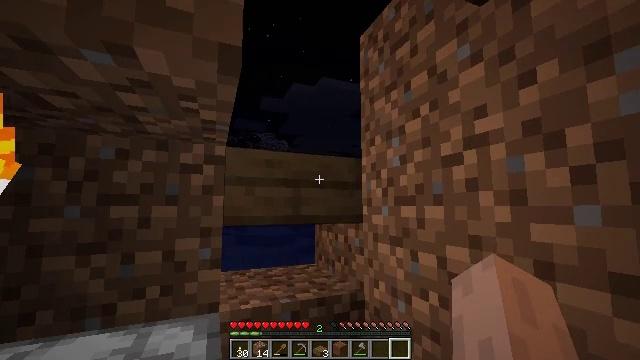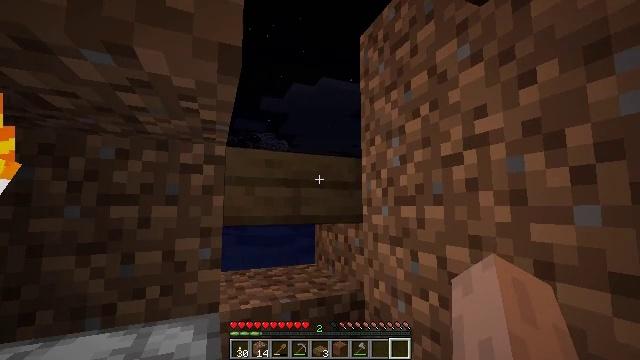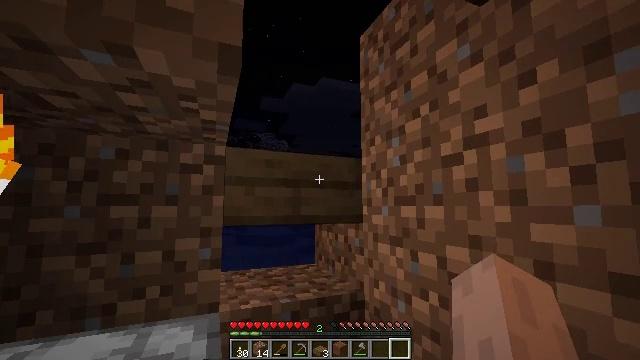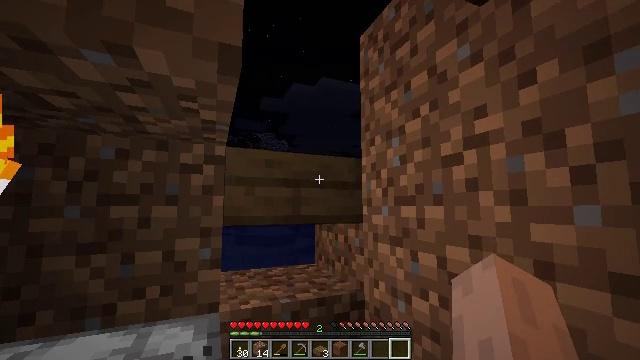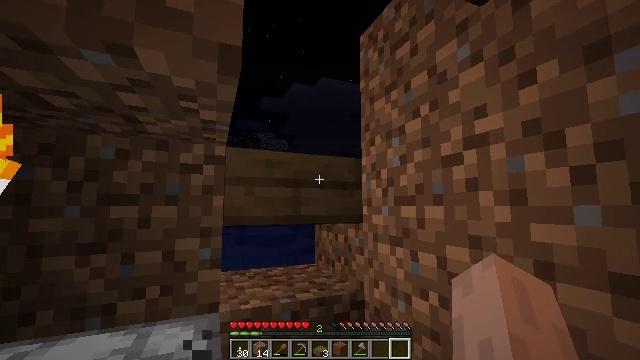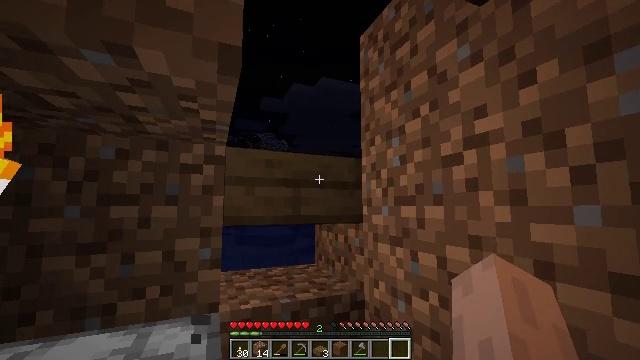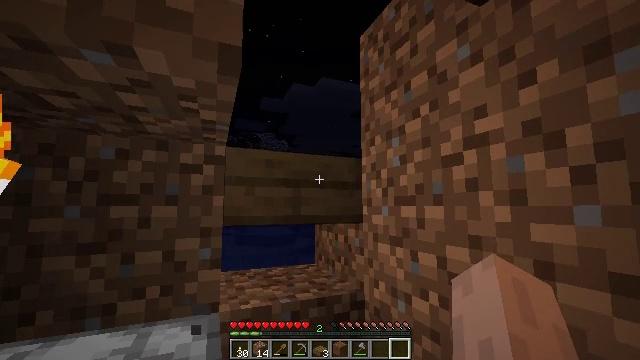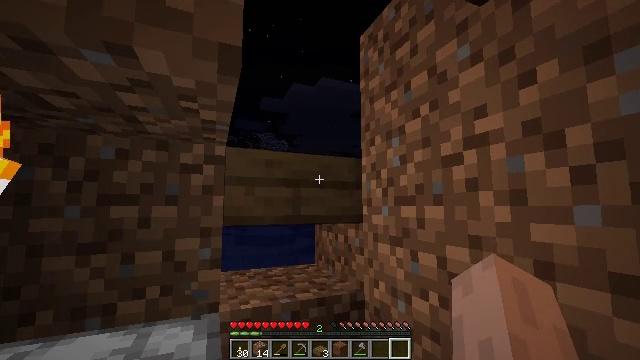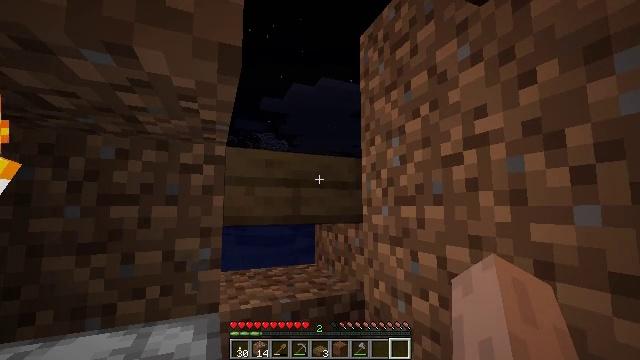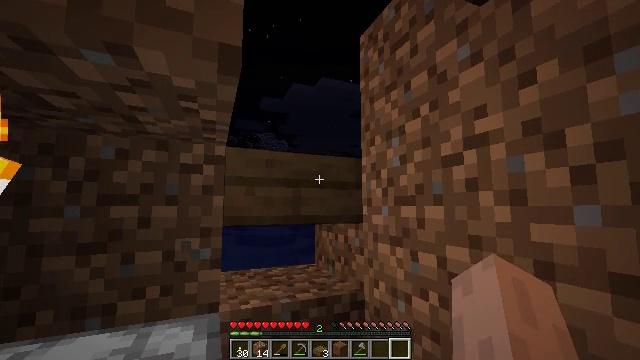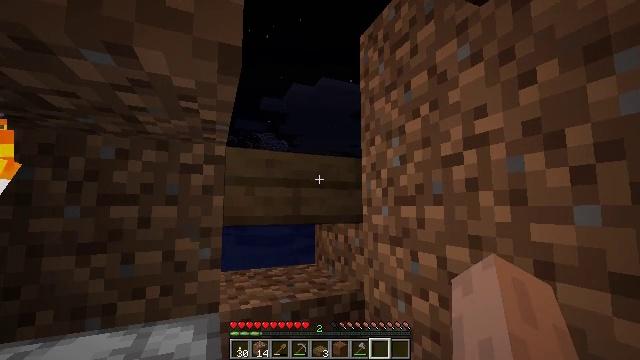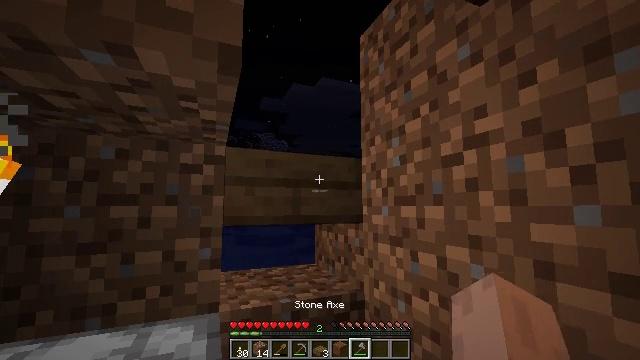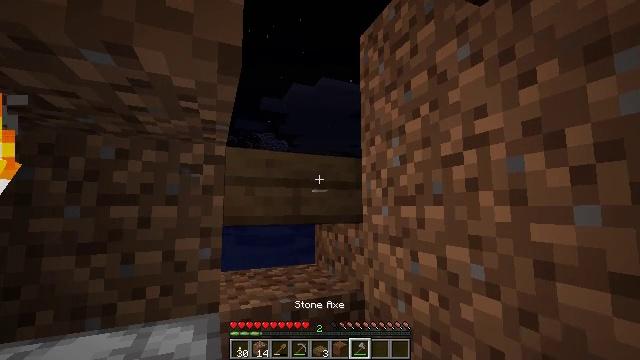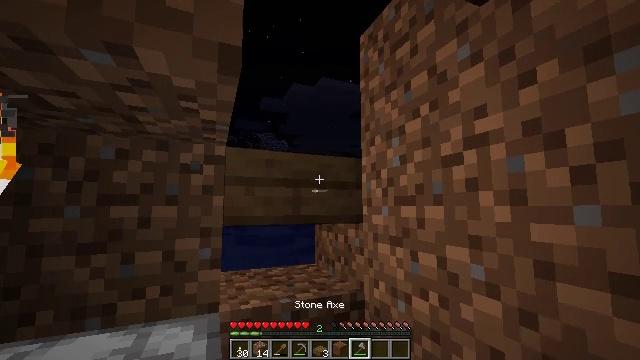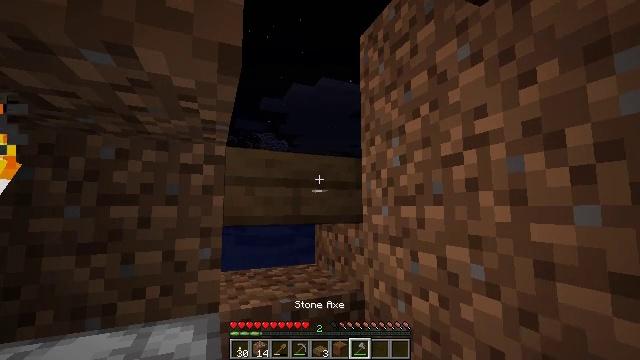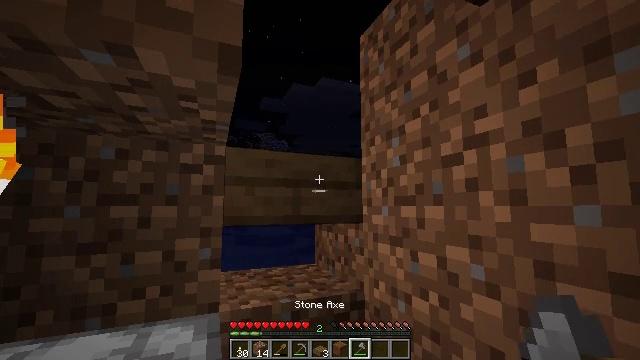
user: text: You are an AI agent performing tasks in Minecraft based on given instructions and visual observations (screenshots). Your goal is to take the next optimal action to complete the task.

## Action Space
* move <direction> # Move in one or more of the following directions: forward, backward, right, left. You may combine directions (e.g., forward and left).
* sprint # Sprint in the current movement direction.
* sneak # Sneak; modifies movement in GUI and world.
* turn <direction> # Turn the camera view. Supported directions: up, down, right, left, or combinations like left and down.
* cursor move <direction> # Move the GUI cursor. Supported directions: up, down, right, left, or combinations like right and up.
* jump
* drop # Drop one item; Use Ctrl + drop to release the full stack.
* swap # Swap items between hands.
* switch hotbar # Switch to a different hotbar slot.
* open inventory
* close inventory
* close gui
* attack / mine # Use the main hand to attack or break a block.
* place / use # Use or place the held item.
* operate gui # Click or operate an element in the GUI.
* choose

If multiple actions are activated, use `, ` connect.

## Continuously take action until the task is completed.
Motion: motion action
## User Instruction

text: Attack the spruce slab to remove it.
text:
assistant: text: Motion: no_op
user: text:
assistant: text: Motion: no_op
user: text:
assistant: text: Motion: no_op
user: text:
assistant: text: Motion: no_op
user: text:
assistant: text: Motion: no_op
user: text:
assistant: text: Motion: no_op
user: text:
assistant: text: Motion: no_op
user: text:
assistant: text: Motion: no_op
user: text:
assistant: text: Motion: no_op
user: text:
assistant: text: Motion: no_op
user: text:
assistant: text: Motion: no_op
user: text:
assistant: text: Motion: no_op
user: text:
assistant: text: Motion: no_op
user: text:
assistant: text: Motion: no_op
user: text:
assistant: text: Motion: no_op
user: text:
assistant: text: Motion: no_op
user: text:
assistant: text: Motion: no_op
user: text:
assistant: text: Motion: no_op
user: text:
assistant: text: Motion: no_op
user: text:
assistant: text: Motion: no_op
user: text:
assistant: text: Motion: no_op
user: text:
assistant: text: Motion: no_op
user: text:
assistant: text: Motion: no_op
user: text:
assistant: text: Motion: no_op
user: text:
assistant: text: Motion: no_op
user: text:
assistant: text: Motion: no_op
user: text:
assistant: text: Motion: no_op
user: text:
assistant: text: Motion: no_op
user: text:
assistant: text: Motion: no_op
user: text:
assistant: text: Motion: no_op